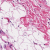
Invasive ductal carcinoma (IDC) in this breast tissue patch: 0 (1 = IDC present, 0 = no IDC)